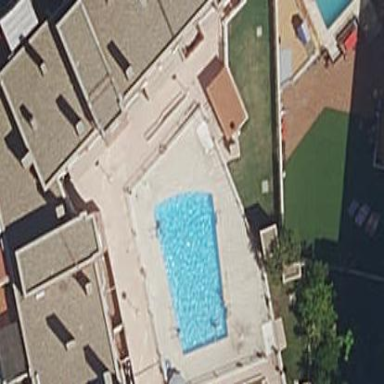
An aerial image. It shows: Swimming pool located in leisure land.